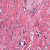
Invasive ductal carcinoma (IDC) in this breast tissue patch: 1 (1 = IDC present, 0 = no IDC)